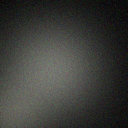
Screen state: off